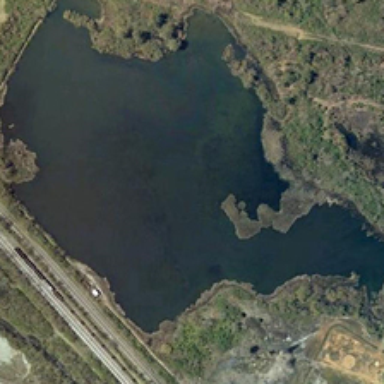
Many green trees are around a dark green pond near a road .